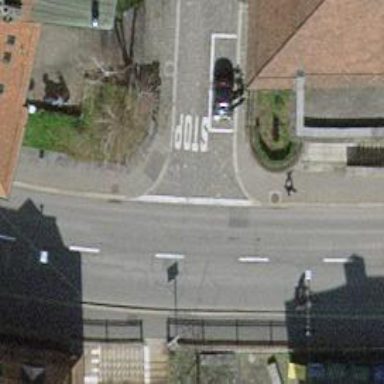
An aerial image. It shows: Unmarked crossing on asphalt footway.